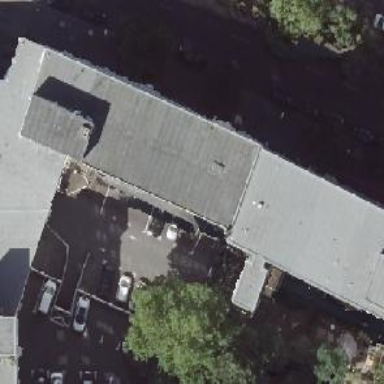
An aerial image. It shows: Restaurant.